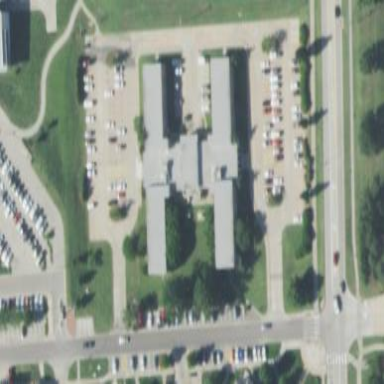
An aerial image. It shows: University building.